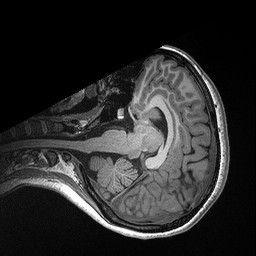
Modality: T1w
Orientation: axial
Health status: healthy
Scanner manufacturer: siemens
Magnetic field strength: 3 T
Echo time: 0.00298 s